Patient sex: M
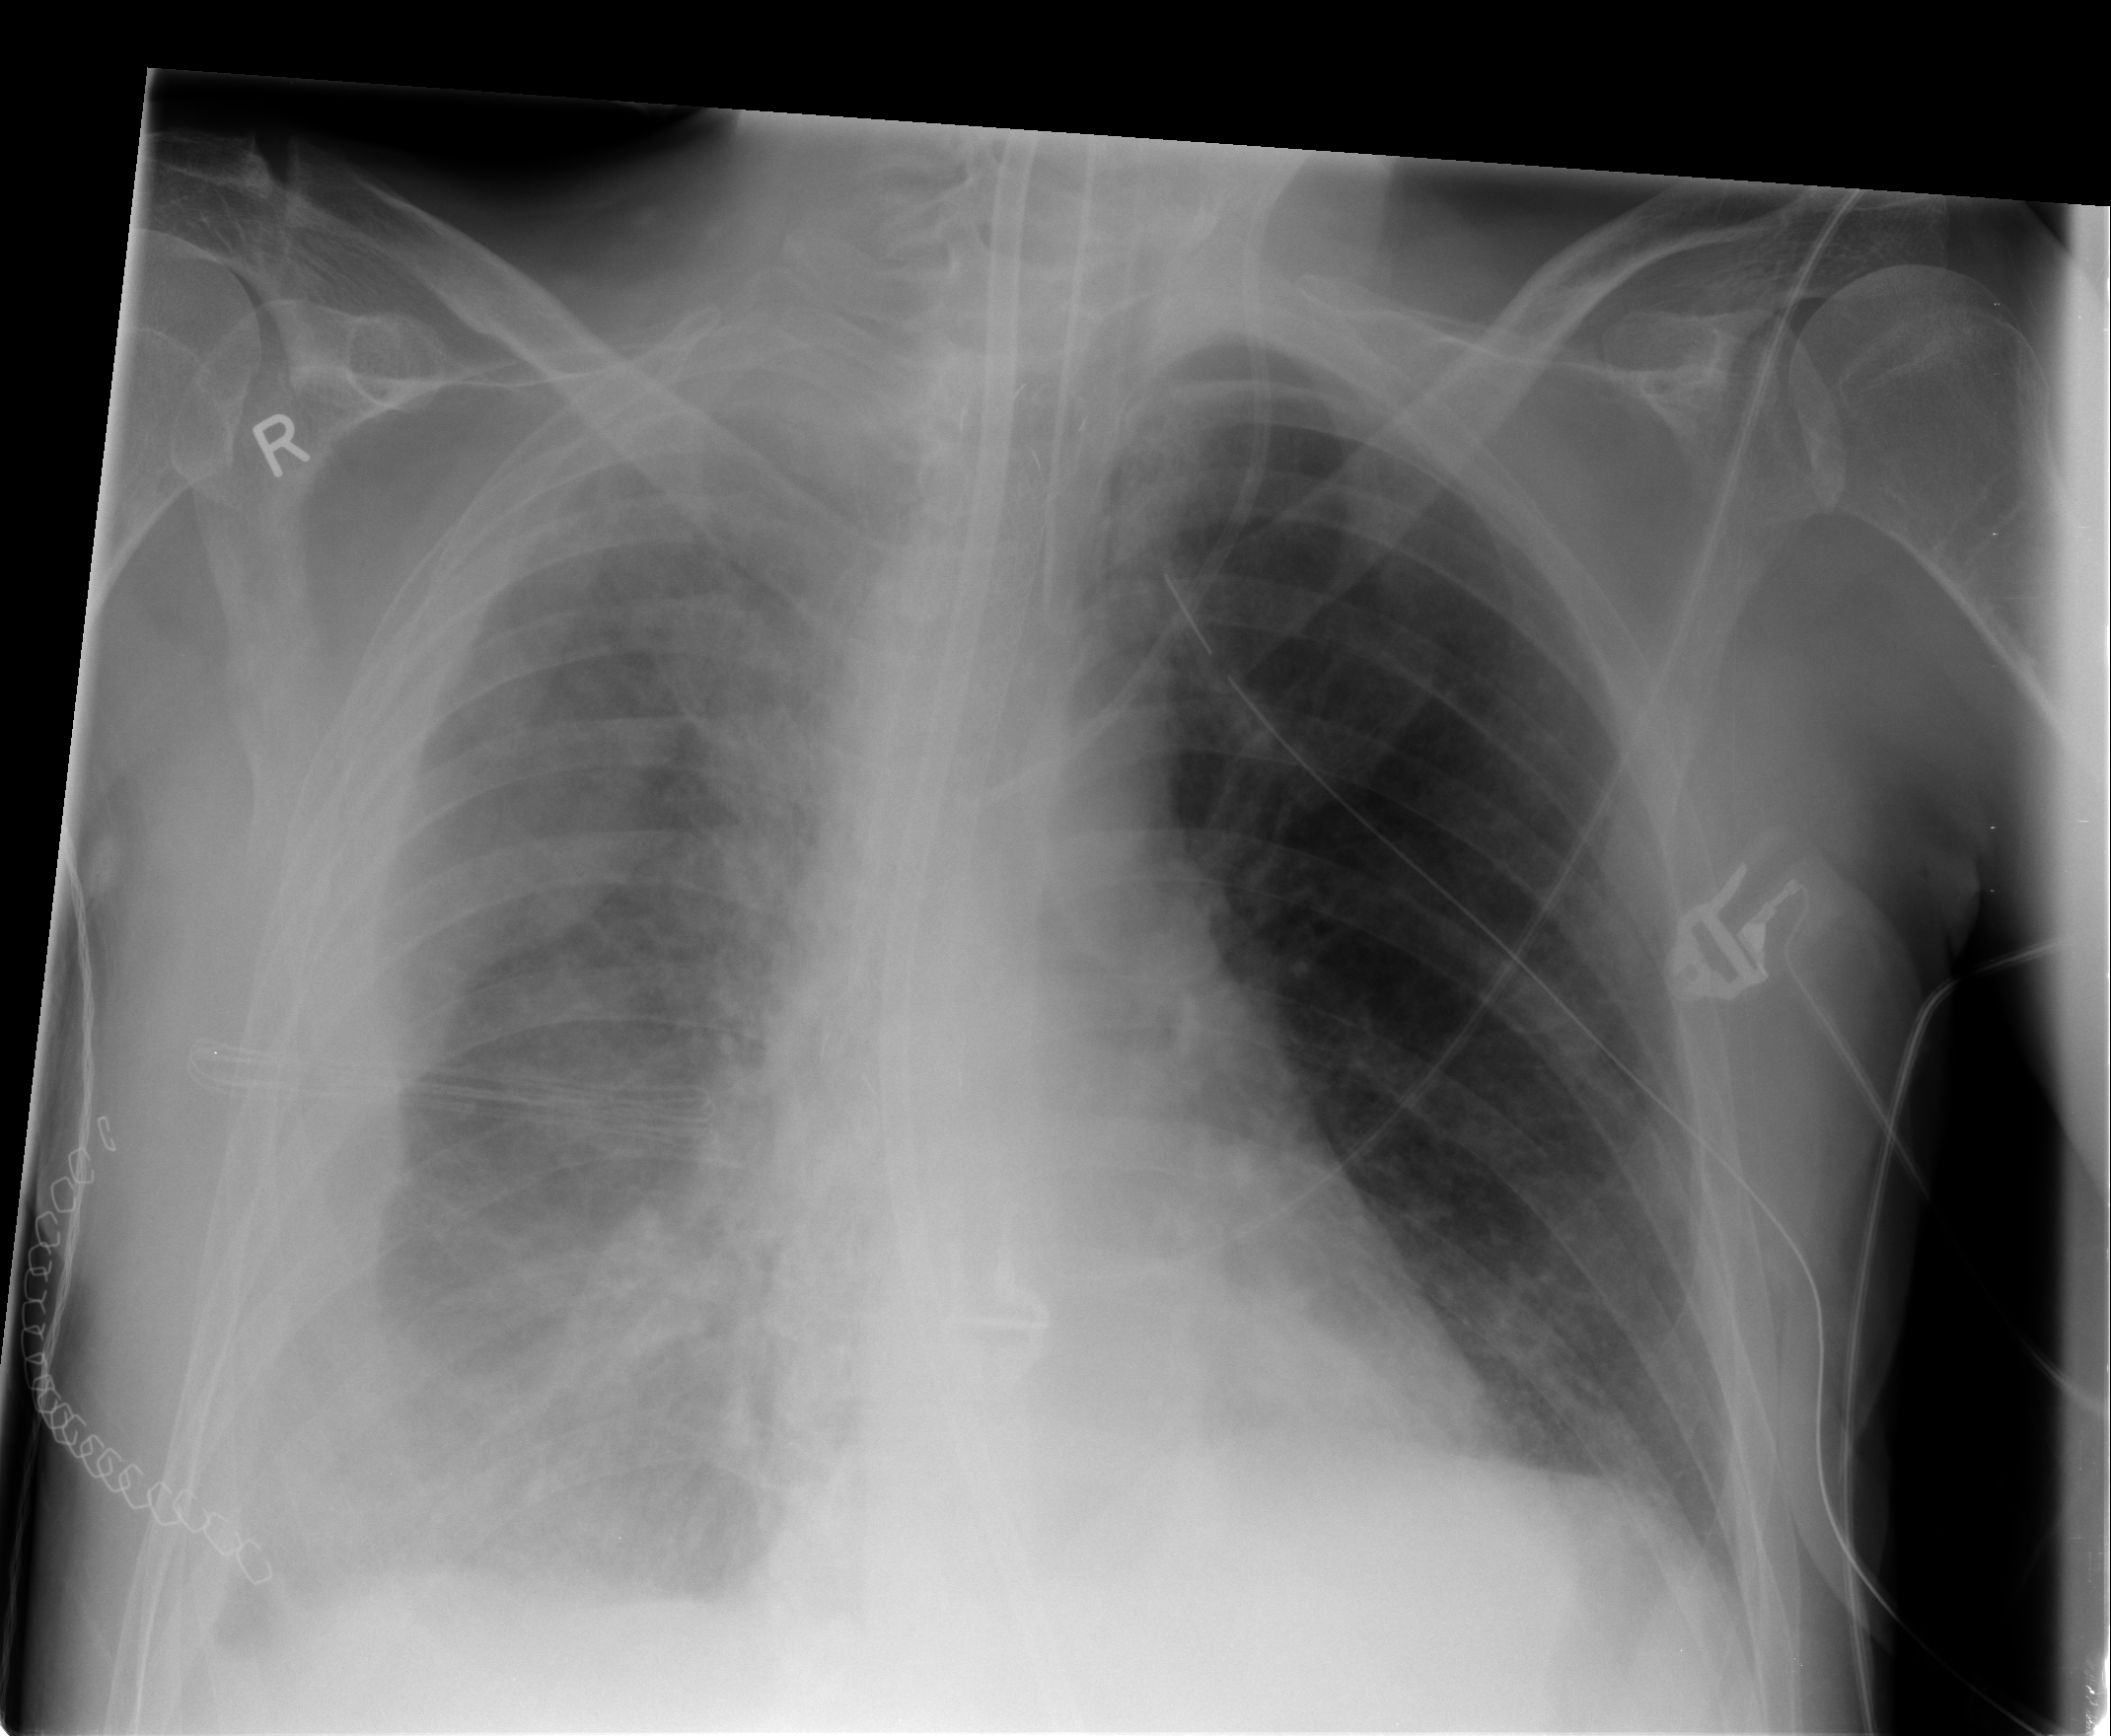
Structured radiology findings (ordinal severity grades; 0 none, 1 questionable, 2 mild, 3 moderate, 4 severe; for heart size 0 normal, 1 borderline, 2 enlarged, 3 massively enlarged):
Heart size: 0
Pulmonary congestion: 2
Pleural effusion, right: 3
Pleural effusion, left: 0
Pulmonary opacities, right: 3
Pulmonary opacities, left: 0
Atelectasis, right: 3
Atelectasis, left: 2